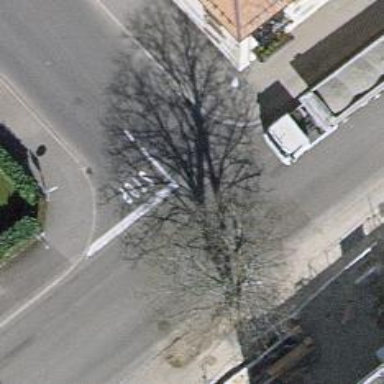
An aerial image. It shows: Unmarked road crossing.